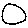
Label: circle